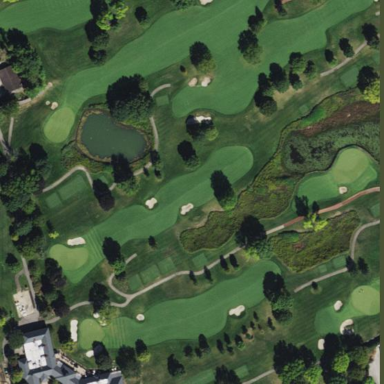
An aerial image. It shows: Well-maintained grassy area designated for golfing. It is mown fairway used for the sport of golf.